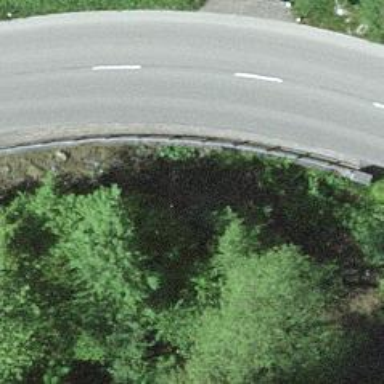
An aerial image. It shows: Culvert tunnel.